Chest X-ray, PA view. Patient: 56 years old, sex M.
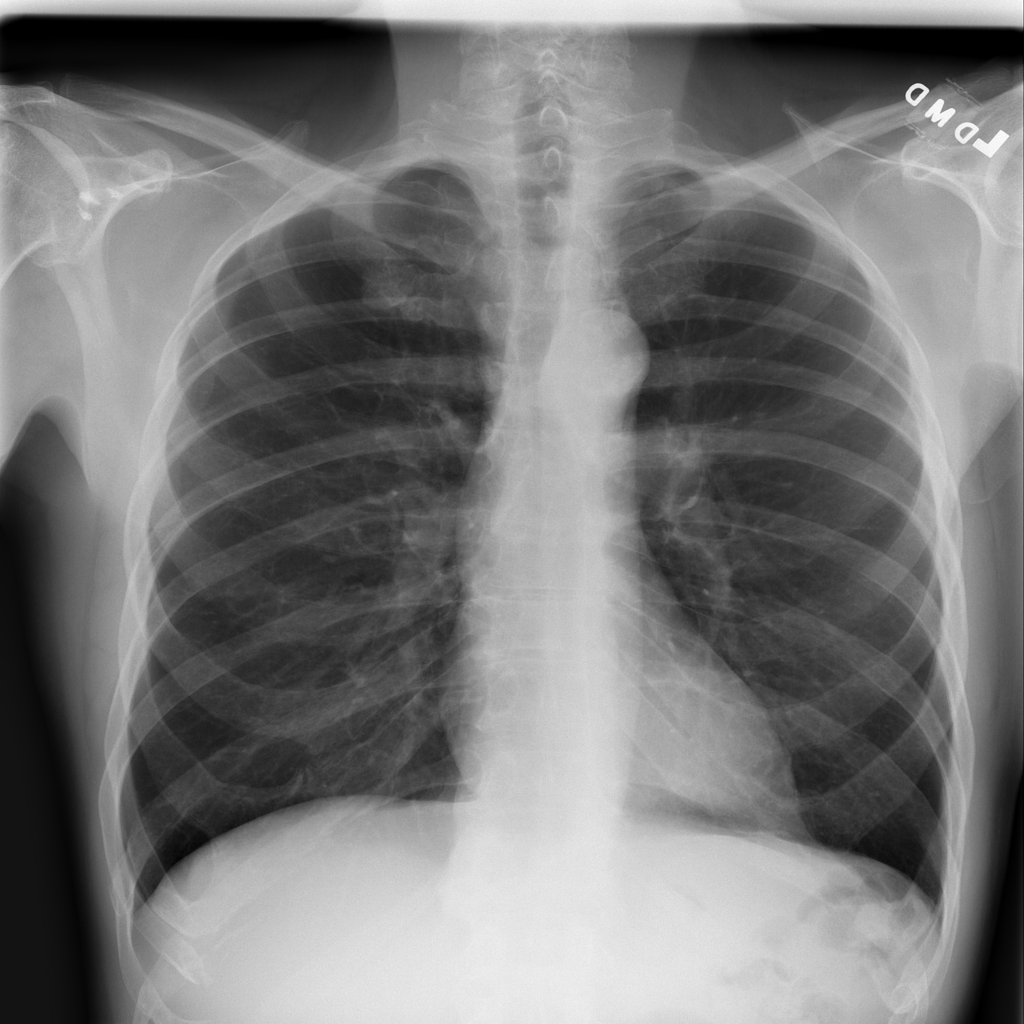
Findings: Emphysema